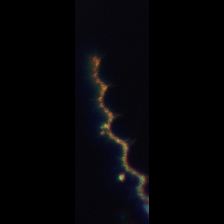
Taxon: Asterionellopsis
Group: Diatoms